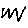
Label: zigzag